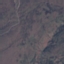
Land use / land cover: HerbaceousVegetation